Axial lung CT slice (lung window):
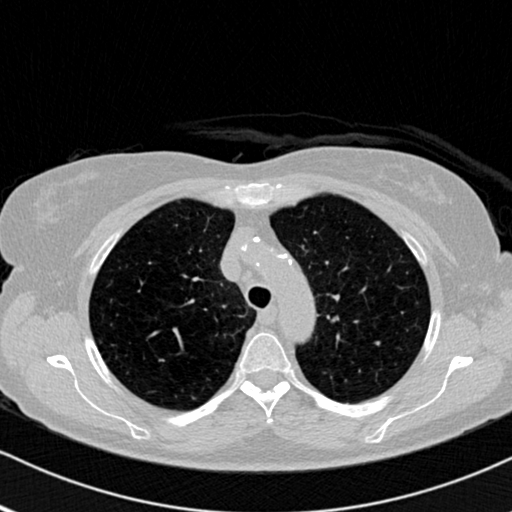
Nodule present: no